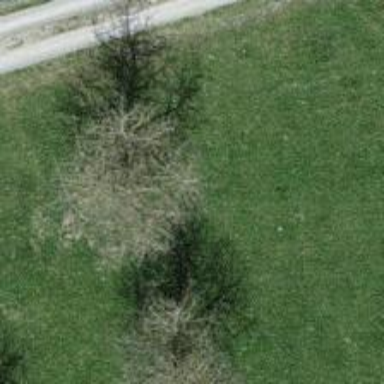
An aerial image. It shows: Agricultural area with deciduous broadleaved trees.